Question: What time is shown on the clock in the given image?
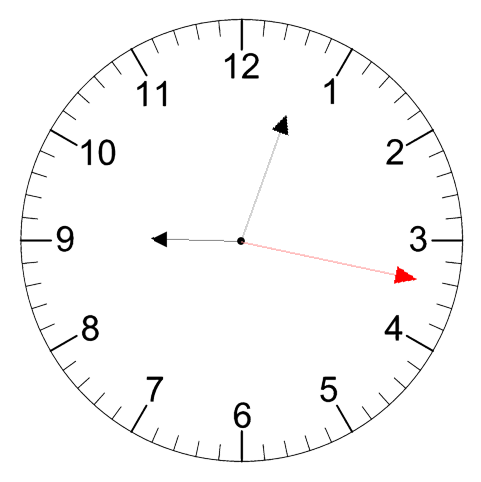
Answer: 09:03:17